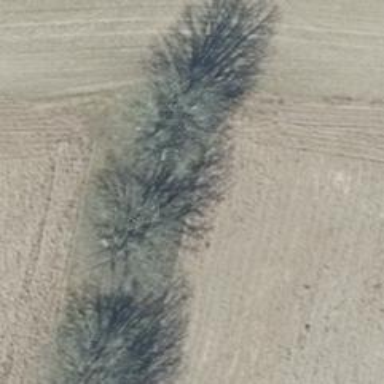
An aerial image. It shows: Deciduous broadleaved tree.